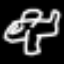
Label: airplane